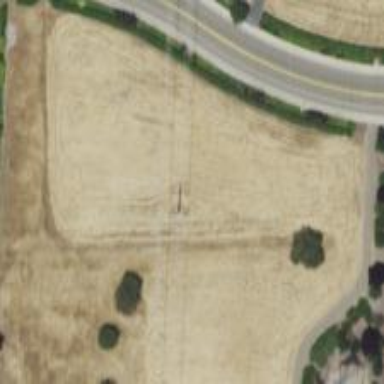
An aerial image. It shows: Power pole.